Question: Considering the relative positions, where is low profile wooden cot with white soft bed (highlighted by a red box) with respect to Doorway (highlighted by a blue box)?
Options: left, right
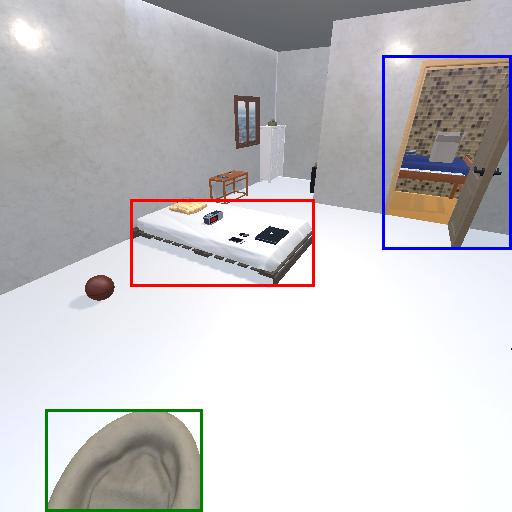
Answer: left